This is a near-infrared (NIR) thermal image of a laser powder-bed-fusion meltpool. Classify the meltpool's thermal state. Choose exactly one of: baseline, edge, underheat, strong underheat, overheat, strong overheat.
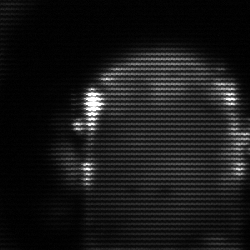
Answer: baseline